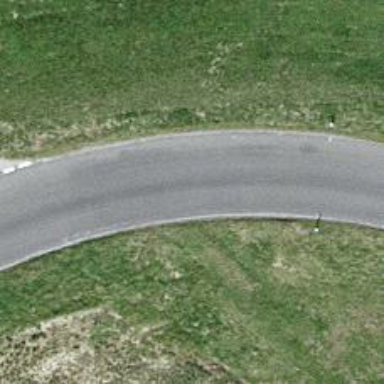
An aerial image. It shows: Tertiary road.